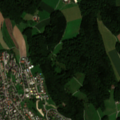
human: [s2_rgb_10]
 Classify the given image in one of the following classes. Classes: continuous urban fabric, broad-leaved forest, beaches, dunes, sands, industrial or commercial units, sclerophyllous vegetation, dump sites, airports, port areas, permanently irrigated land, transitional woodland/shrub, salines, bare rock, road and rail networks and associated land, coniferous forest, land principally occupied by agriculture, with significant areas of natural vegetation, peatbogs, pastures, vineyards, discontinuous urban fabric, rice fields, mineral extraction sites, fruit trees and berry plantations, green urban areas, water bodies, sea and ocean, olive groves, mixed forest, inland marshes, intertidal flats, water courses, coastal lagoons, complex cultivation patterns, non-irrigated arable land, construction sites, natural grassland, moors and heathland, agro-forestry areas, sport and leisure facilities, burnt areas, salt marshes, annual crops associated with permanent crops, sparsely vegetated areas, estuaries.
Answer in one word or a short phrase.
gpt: discontinuous urban fabric, non-irrigated arable land, broad-leaved forest, mixed forest